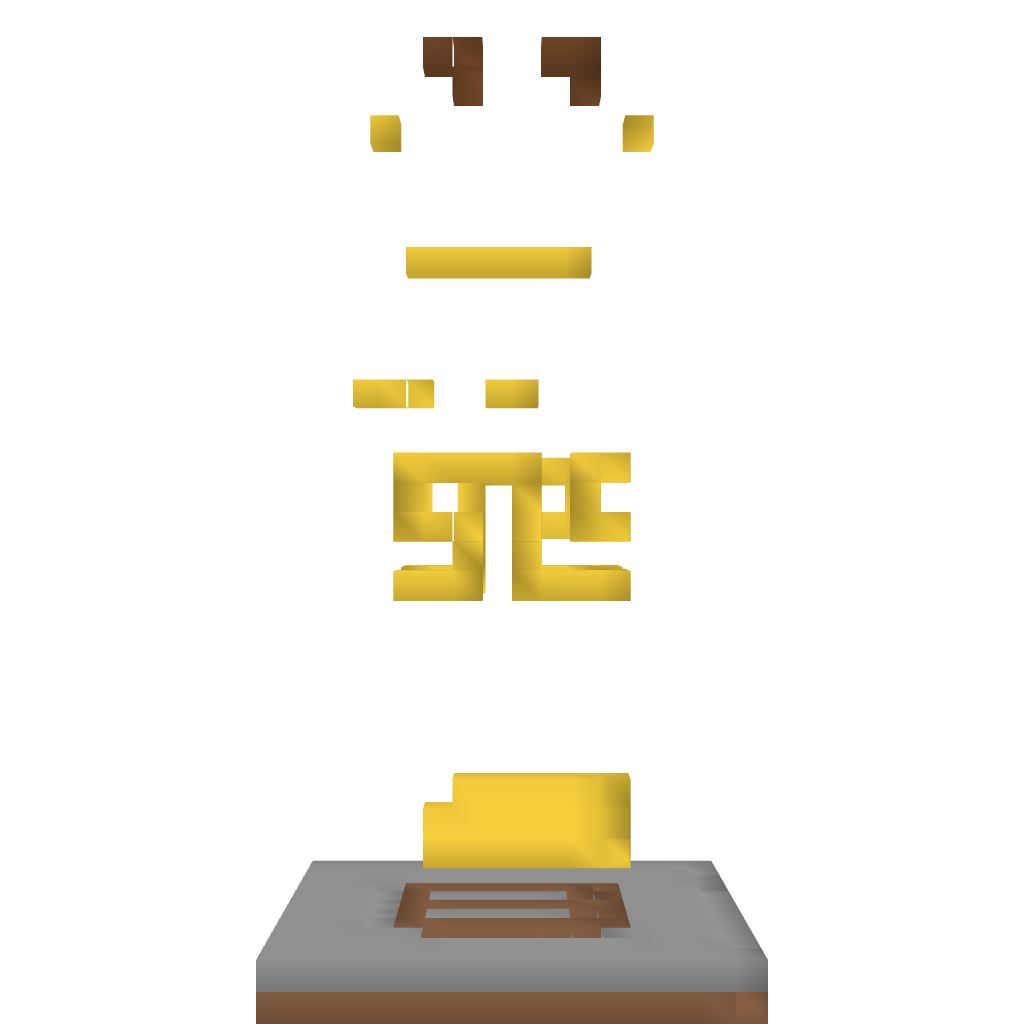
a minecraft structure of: Statue of Nike